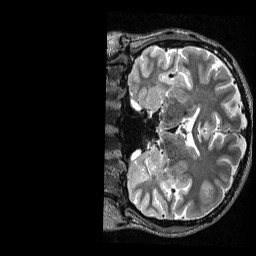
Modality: T2w
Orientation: coronal
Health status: healthy
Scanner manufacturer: siemens
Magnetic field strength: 3 T
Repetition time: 3.2 s
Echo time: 0.565 s